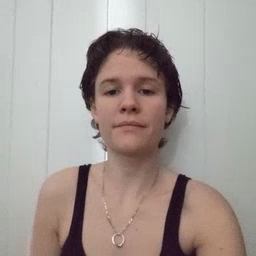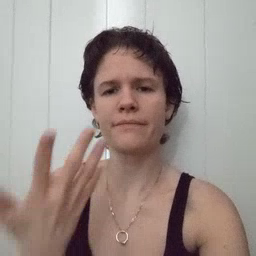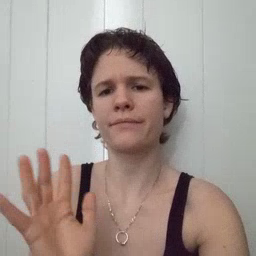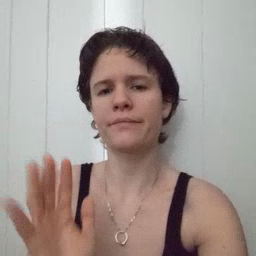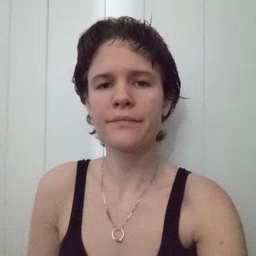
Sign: finish